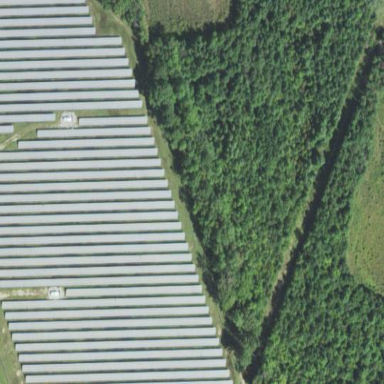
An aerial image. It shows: Industrial area with solar power plant featuring photovoltaic technology. The plant is enclosed by fence.